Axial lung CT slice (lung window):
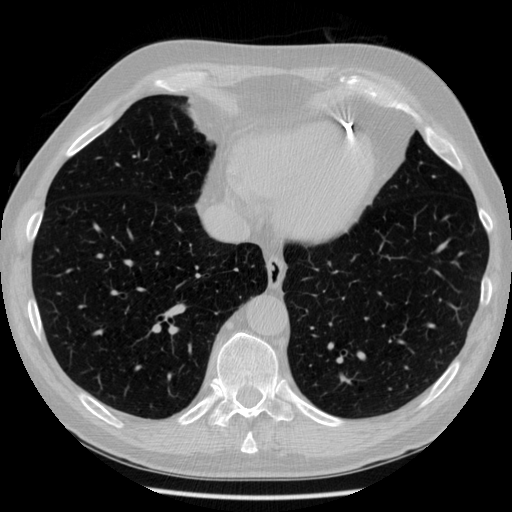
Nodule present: no